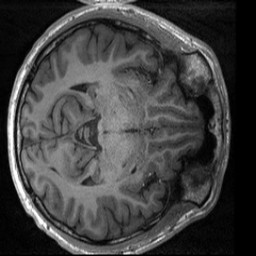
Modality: T1w
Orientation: axial
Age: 22
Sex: male
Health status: healthy
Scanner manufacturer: siemens
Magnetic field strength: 3 T
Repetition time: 2 s
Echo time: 0.00232 s